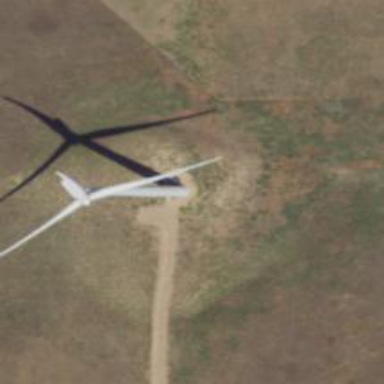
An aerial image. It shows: Wind generator using horizontal axis wind turbines.